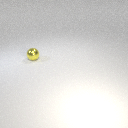
small yellow metal sphere